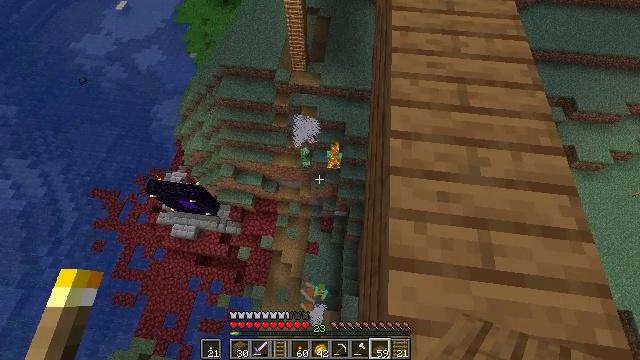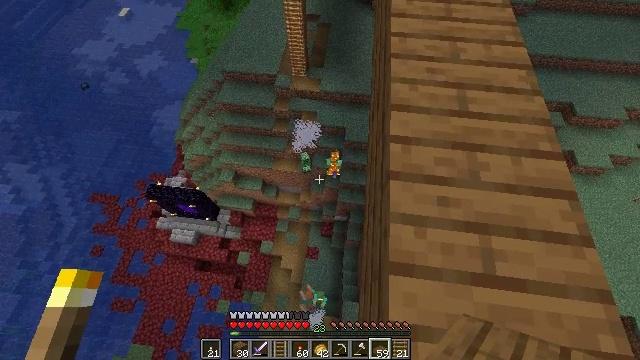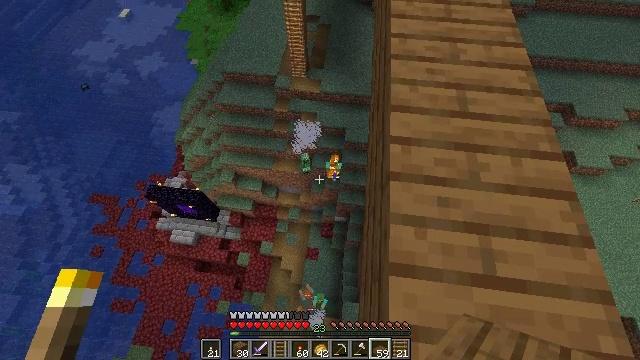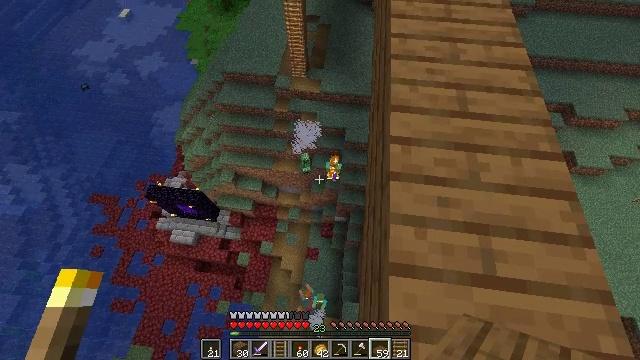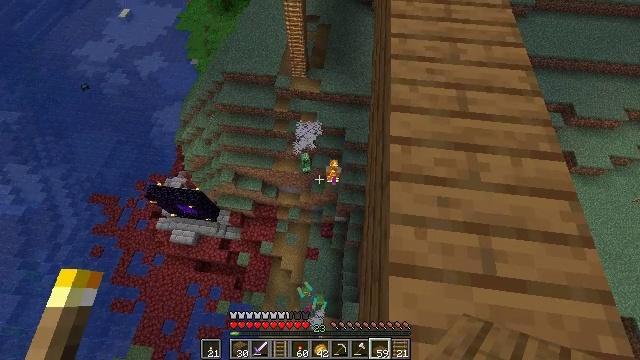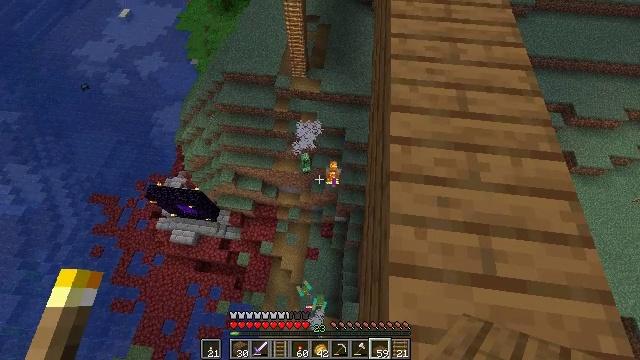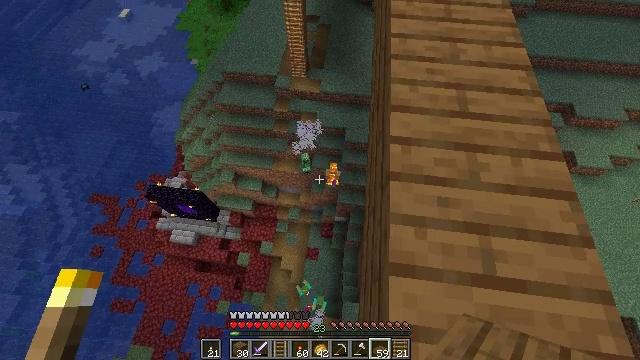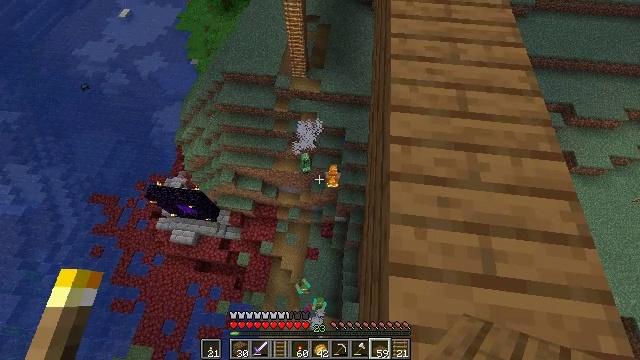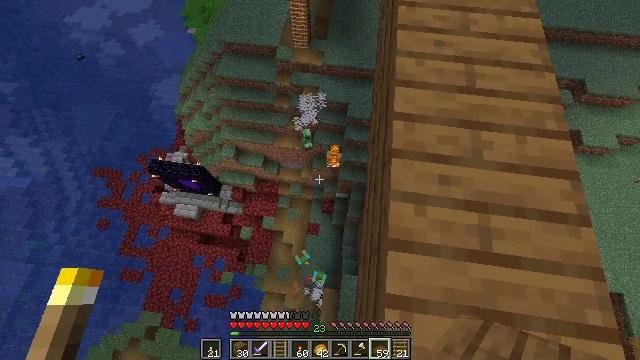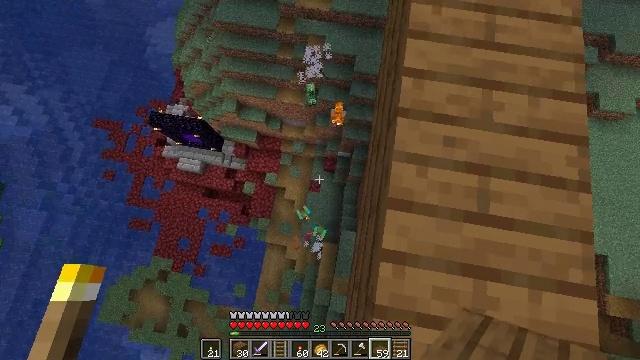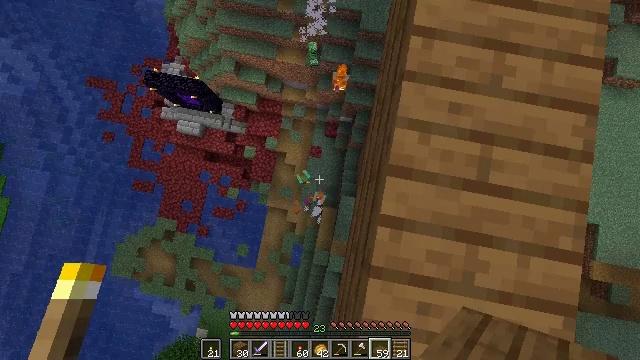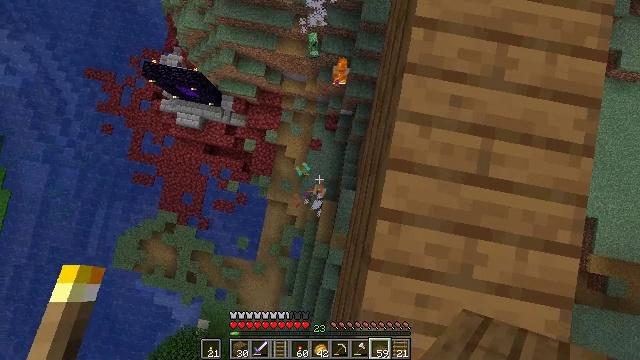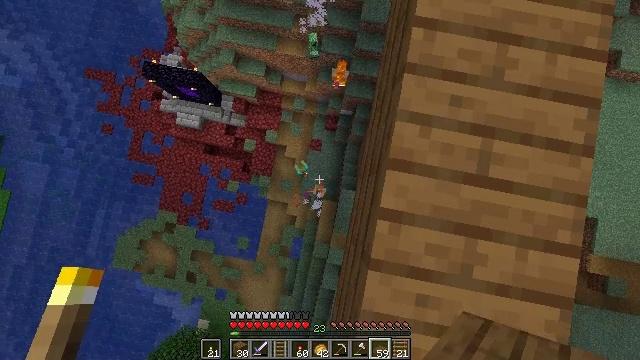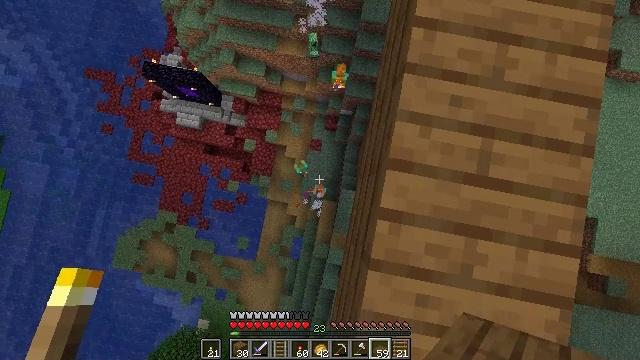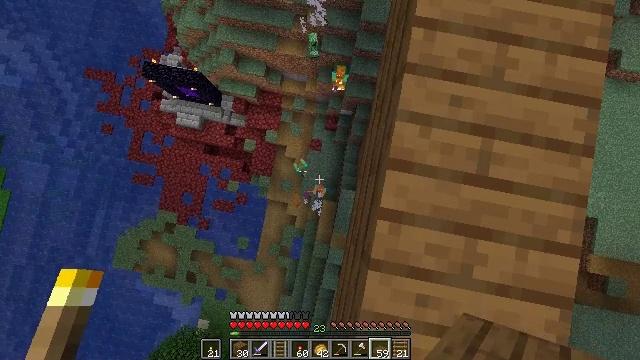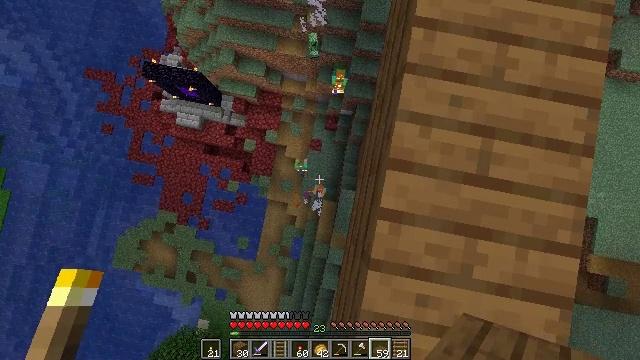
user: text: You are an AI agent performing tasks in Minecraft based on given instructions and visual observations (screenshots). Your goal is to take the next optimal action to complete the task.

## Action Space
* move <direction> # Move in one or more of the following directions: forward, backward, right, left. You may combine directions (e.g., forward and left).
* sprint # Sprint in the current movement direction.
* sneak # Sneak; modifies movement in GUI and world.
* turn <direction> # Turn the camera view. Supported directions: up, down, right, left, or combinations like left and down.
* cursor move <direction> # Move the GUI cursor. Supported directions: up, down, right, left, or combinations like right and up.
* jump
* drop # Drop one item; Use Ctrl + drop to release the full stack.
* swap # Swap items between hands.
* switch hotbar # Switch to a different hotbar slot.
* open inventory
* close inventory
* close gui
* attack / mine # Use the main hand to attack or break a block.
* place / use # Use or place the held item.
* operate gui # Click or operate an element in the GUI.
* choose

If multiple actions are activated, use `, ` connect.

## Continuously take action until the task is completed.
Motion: motion action
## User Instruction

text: Mine the rail.
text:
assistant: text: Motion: sneak, turn up
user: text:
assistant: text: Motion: sneak
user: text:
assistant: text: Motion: sneak
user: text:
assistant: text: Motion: sneak
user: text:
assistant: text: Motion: sneak
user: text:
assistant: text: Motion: sneak
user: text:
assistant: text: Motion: sneak
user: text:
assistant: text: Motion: sneak, turn down
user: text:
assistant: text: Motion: sneak, turn left and down
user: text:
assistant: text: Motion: sneak, turn left and down
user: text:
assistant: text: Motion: sneak, turn down
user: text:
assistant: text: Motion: sneak
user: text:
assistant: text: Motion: sneak
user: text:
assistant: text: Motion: sneak
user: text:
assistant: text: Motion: sneak
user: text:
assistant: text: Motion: sneak
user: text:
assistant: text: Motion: sneak
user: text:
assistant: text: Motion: sneak
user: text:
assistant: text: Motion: sneak
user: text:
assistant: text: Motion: sneak
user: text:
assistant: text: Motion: sneak
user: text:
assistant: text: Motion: sneak
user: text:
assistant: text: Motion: sneak
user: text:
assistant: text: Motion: sneak
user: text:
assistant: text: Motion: sneak
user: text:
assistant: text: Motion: sneak
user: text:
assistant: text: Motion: sneak
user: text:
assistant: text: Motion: sneak
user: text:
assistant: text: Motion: sneak
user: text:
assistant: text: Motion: sneak